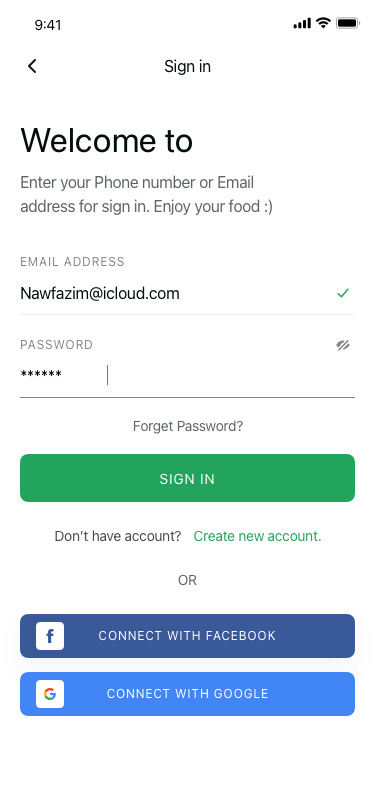
Text in this UI design:
Welcome to
Enter your Phone number or Email address for sign in. Enjoy your food :)
Forget Password?
Don’t have account?
Create new account.
OR